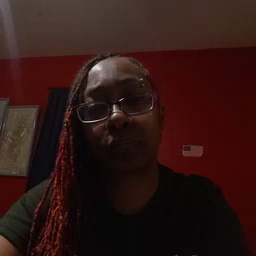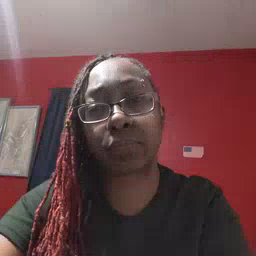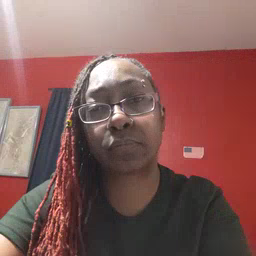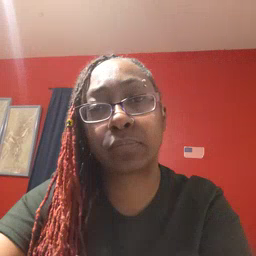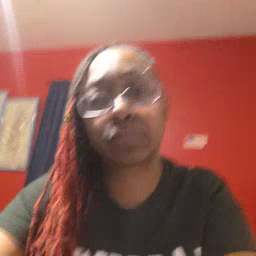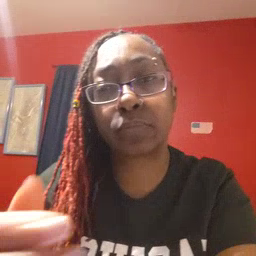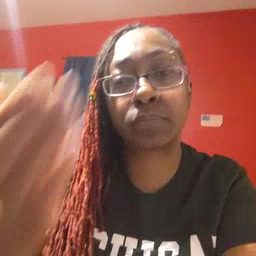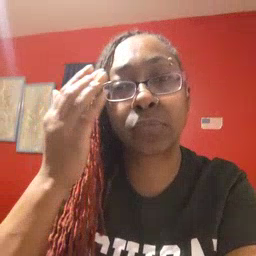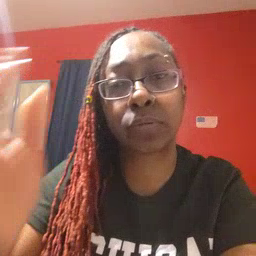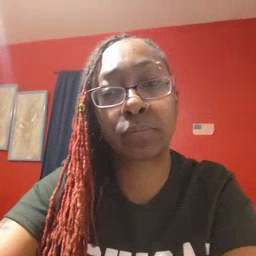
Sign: morning